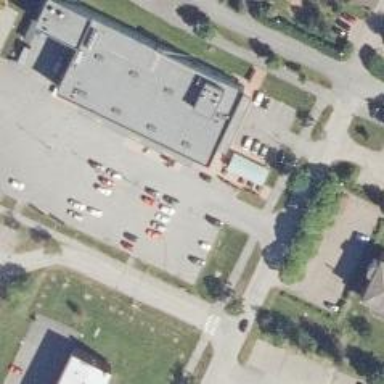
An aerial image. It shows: Pharmacy providing healthcare services.